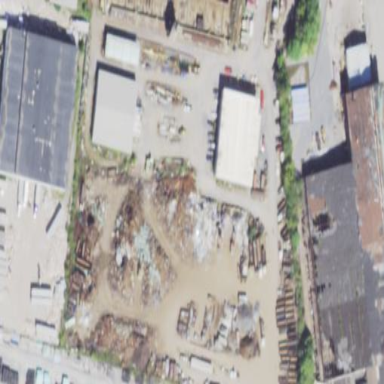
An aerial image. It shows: Industrial area dedicated to recycling.